Question: What game is advertised?
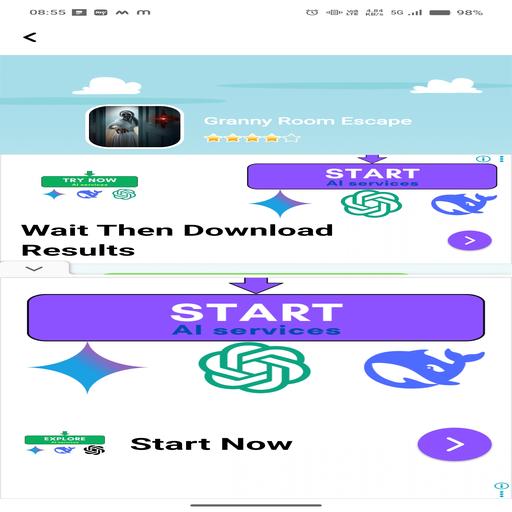
Answer: Granny Room Escape